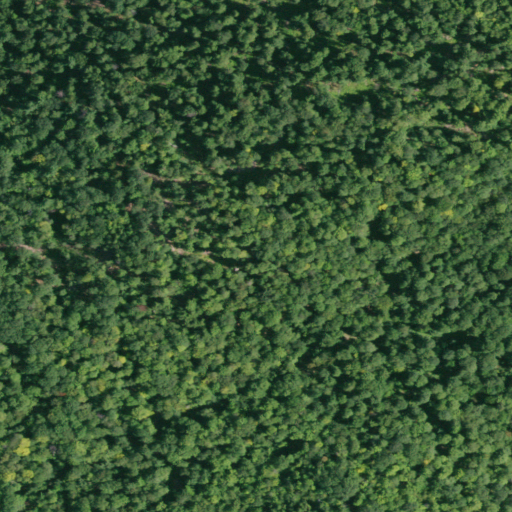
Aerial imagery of mountain in New York named Mace Hill containing deciduous forest, mixed forest, and evergreen forest